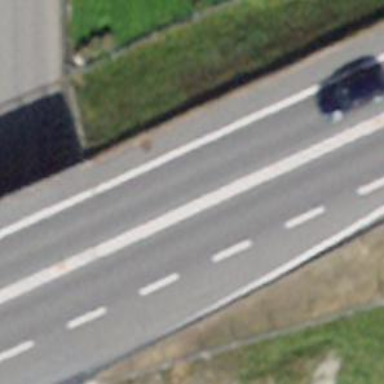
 designed for trunk highway and motorroad."